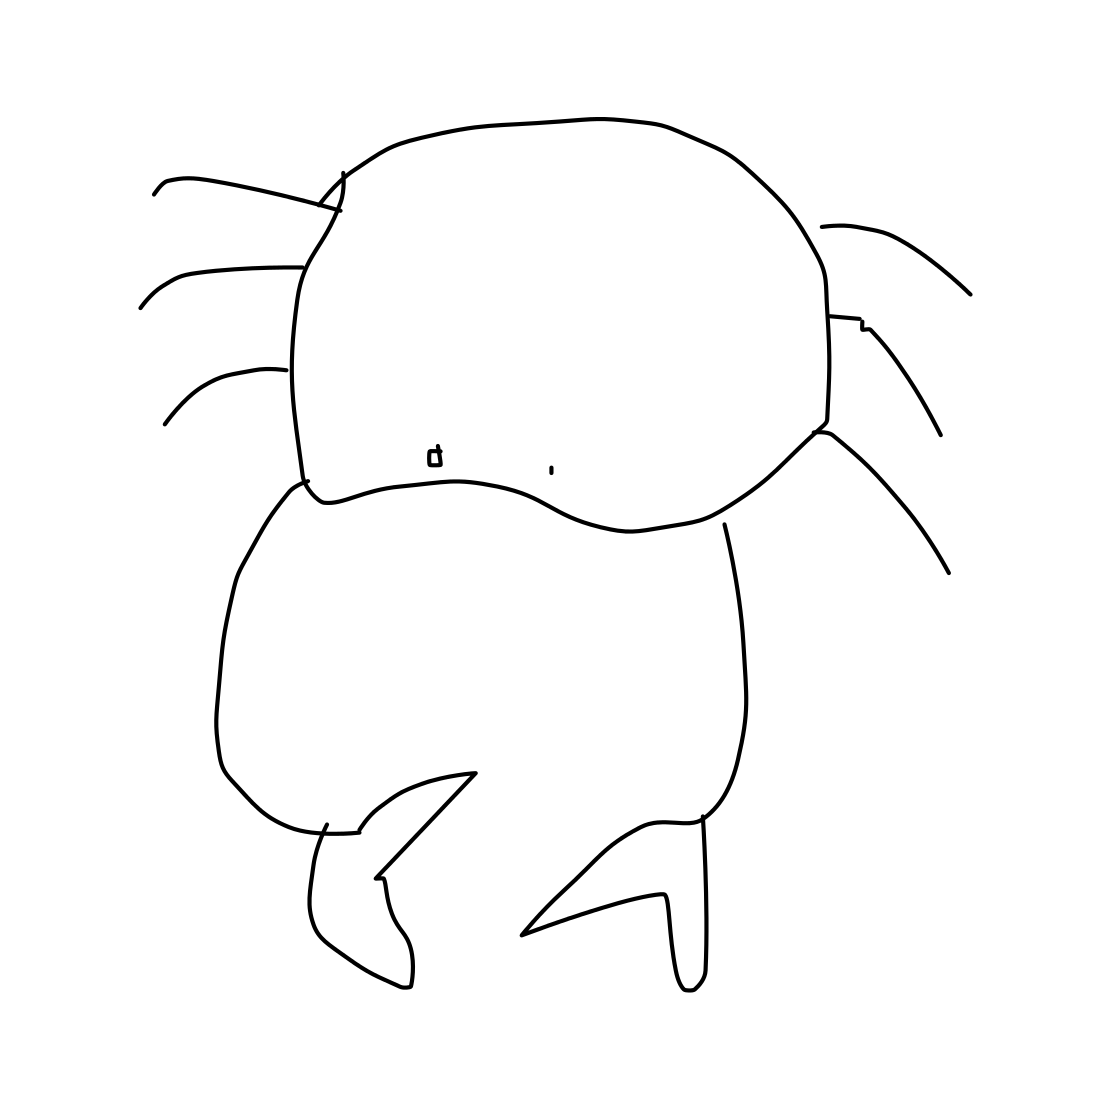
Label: crab